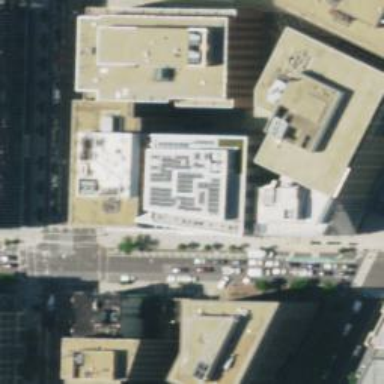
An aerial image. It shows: Public building.